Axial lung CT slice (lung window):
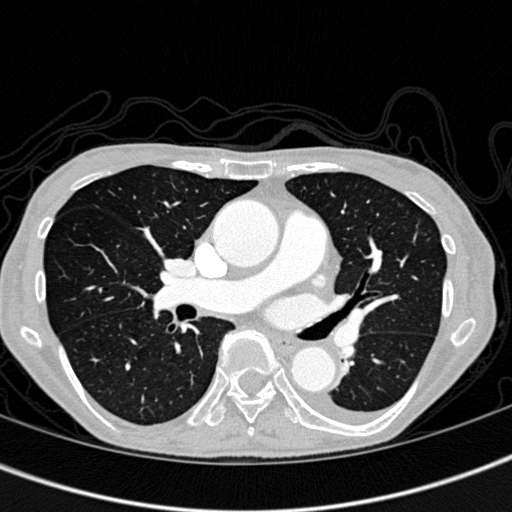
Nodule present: no